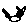
Label: cat